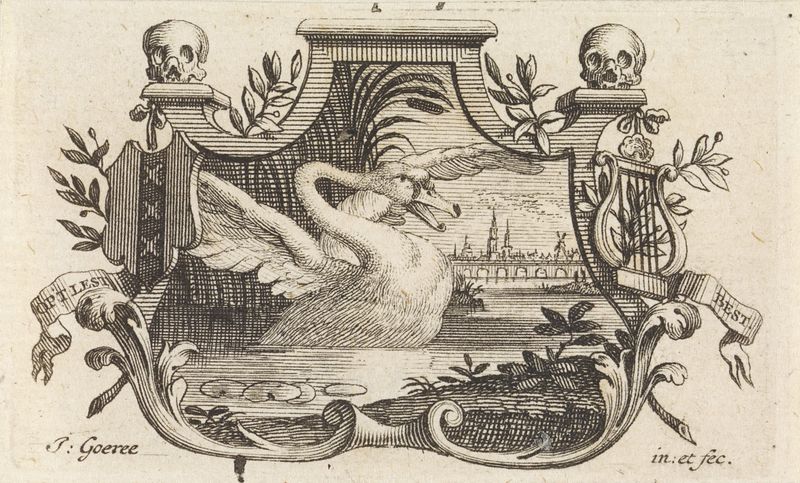
Titel: Vignet met een zwaan
Künstler: Jan Goeree
Standort: Amsterdam
Institution: Rijksmuseum
Schlagwörter: blätter, wasser, stadt, schleife, schädel, mühle, schilf, windmühle, brücke, schwan, grafik, inschrift, vanitas, türme, druck, radierung, stich, lorbeer, wappen, totenkopf, seerosen, harfe, kupferstich, rohr, röhricht, totenköpfe, schruft, schäädel